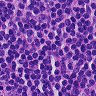
Metastatic tissue present: no